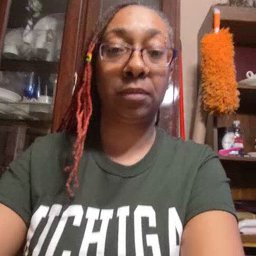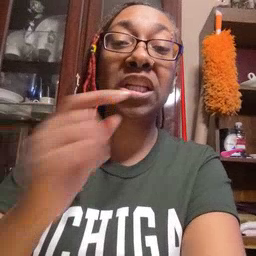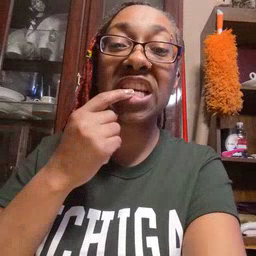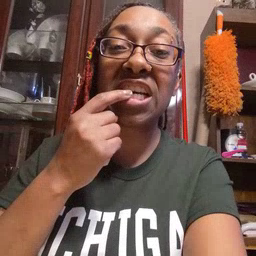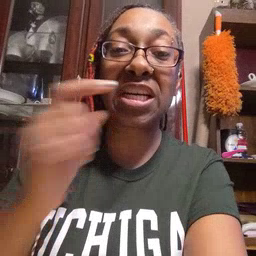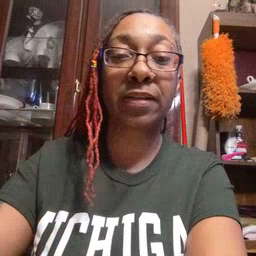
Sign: tooth